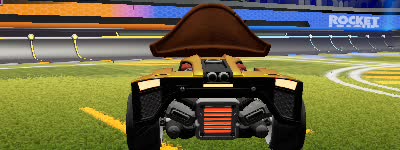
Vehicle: breakout